Interaction volume radius: 5 \u00c5
Interaction volume height: 10 \u00c5
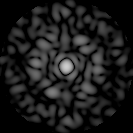
Disorder parameter: 0.8122